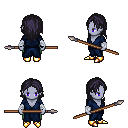
a pixel art fantasy rpg character, female body template, dark elf, purple skin, blue robe, teal pants, raven long hairstyle, white cloth bandages, gold boots, spear, four views (front, back, left, right), 2x2 character sprite sheet, small pixel art, hard edges, no anti-aliasing